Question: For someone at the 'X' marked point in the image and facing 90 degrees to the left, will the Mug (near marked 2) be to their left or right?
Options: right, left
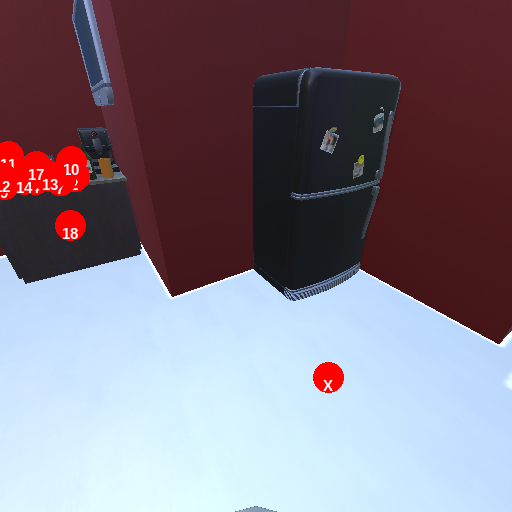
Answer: right